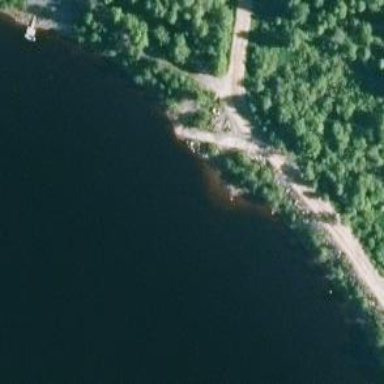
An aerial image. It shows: Slipway on leisure land.